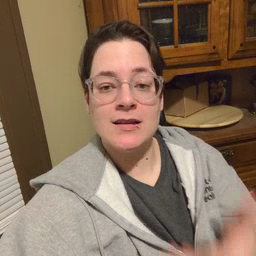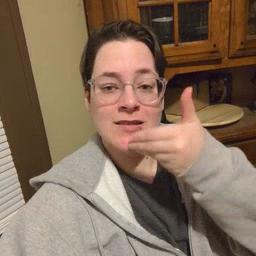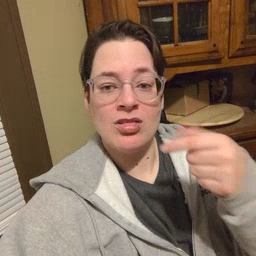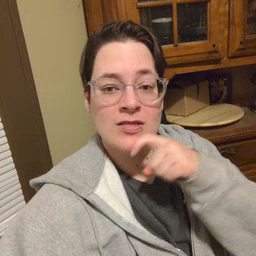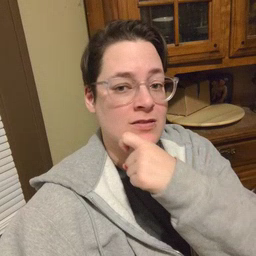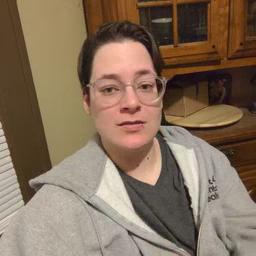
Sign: cereal